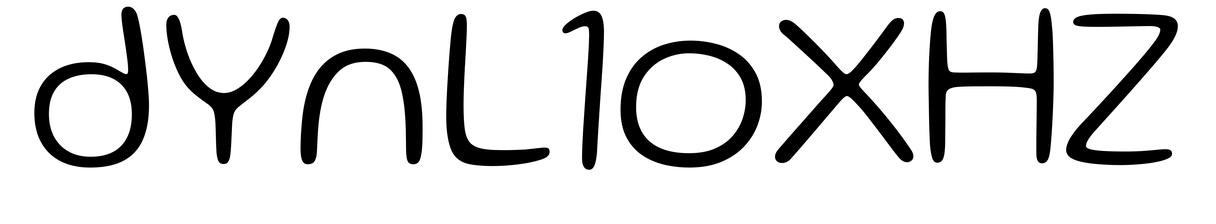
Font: Gluten_ExtraLight